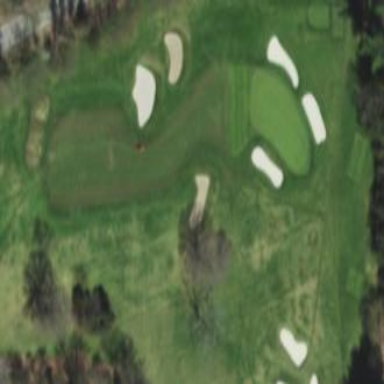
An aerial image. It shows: Scenic golf fairway.